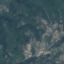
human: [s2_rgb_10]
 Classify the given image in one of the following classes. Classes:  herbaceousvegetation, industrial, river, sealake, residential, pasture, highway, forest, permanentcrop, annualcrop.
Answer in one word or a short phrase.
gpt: HerbaceousVegetation